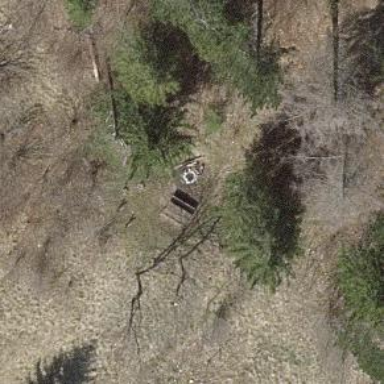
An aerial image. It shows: Bench.